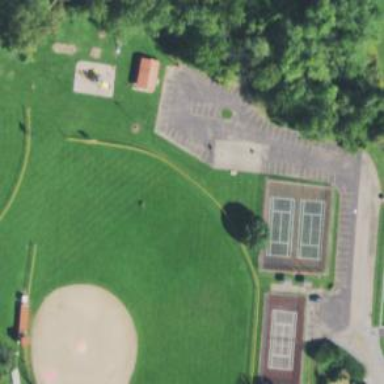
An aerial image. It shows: Baseball pitch for leisure land activities.